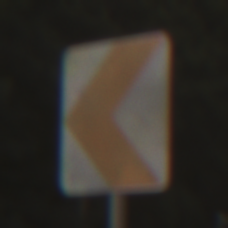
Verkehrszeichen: RichtungstafelnInKurvenKleinRechts
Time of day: SunriseSunset
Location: Outdoor (Nature)
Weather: Clear
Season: NotSpecified
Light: Natural